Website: crate-barrel
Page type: billing-address
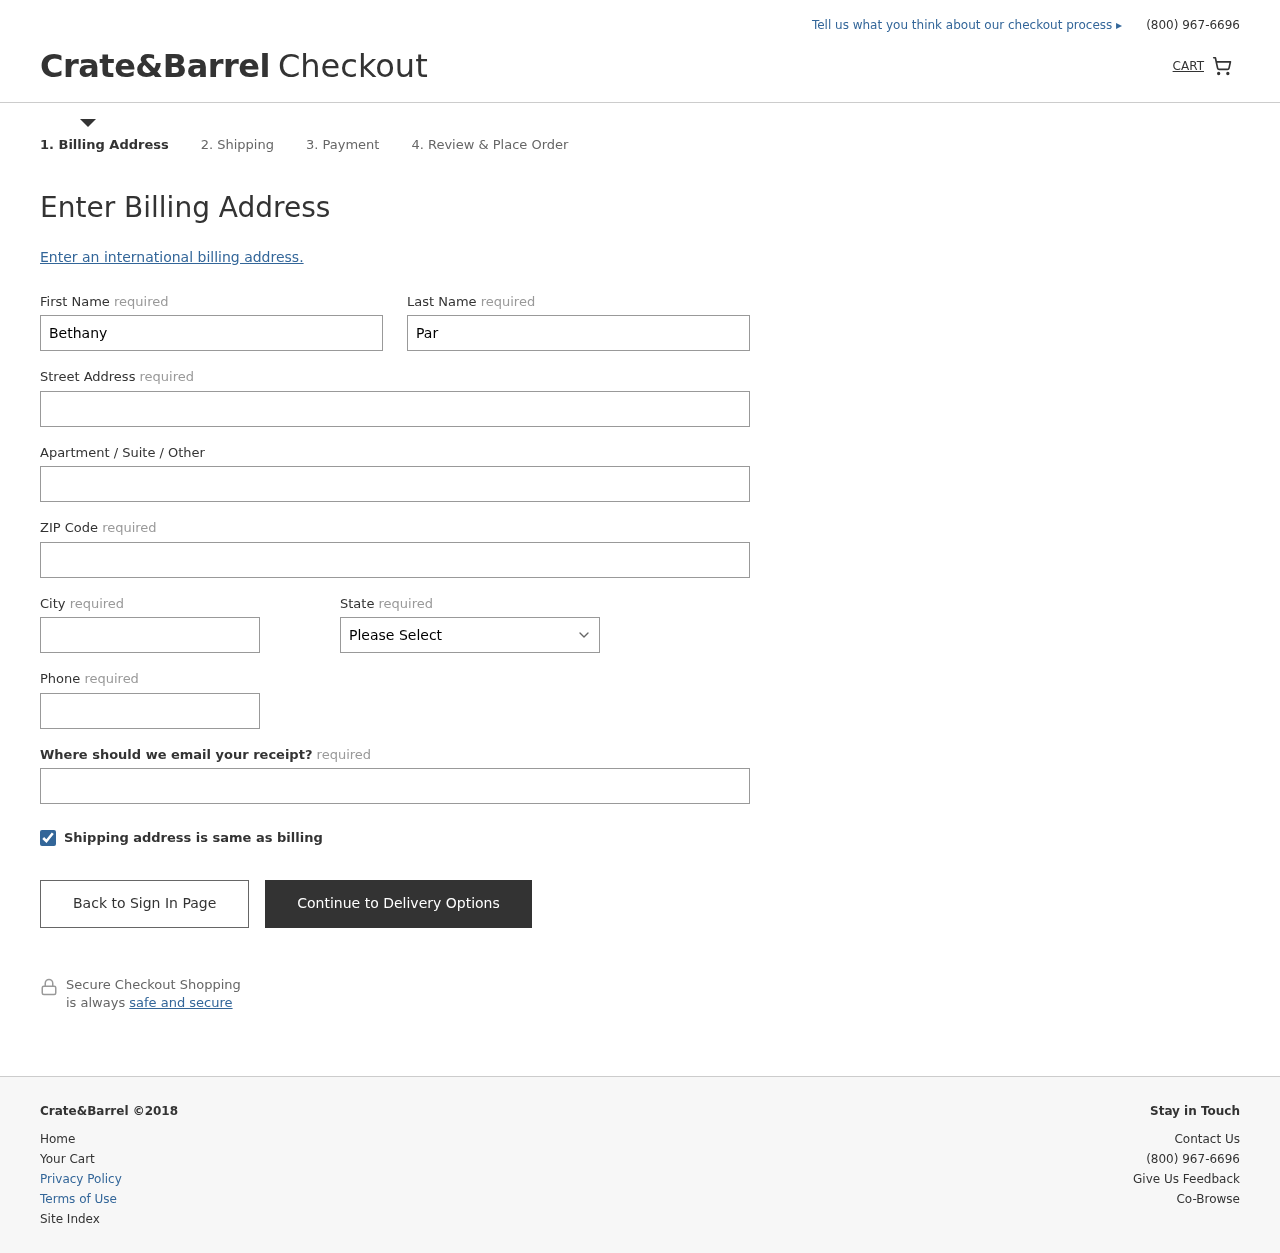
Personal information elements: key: PII_STATE
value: Oregon
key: PII_FIRSTNAME
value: Bethany
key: PII_LASTNAME
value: Parker
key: PII_STREET
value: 2247 Weeks Meadows
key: PII_STREET2
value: Apt. 497
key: PII_POSTCODE
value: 62310
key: PII_CITY
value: East Danielton
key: PII_PHONE
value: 4072112551
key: PII_EMAIL
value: bparker@hotmail.com